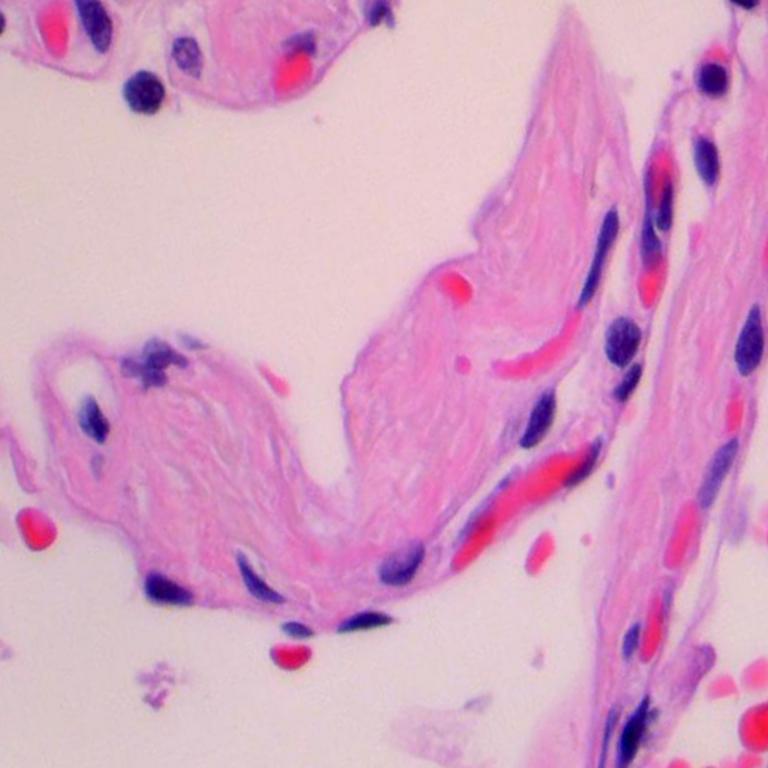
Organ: lung
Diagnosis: benign